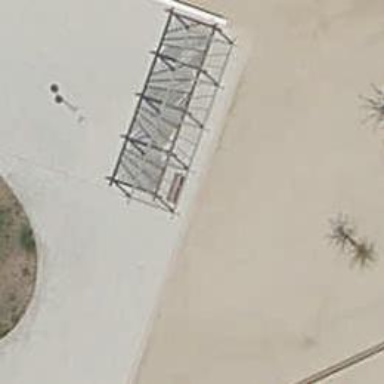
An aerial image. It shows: Bench.